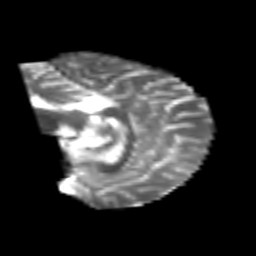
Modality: T2w
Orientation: sagittal
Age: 25
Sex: male
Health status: healthy